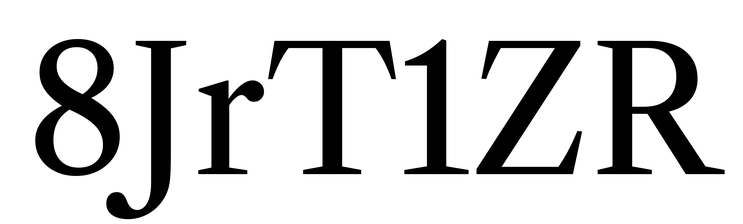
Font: LibreCaslonText_Regular